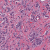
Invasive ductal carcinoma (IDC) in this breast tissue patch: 1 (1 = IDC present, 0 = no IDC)